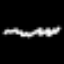
Label: squiggle